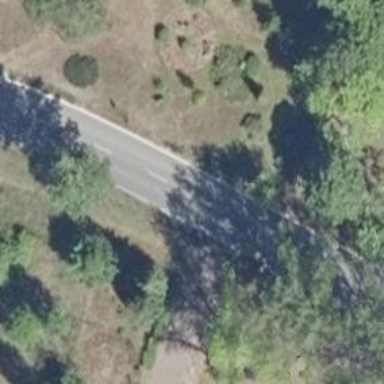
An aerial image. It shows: Primary road with asphalt surface.